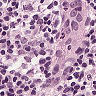
Metastatic tissue present: no